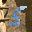
Label: 5